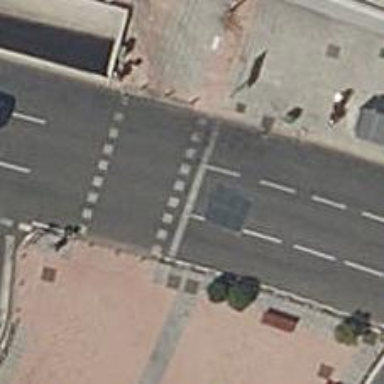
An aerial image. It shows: Traffic signals at road crossing.